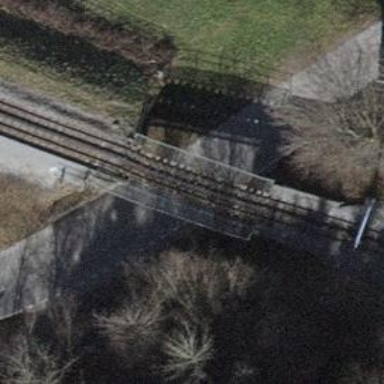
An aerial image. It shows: Fence on the bridge.